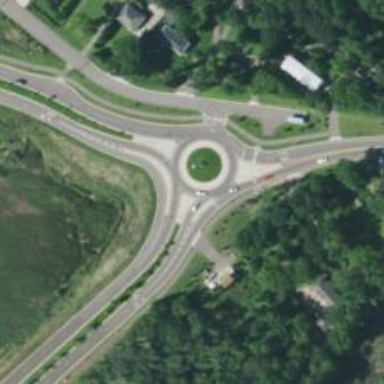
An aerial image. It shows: Roundabout at tertiary road junction.